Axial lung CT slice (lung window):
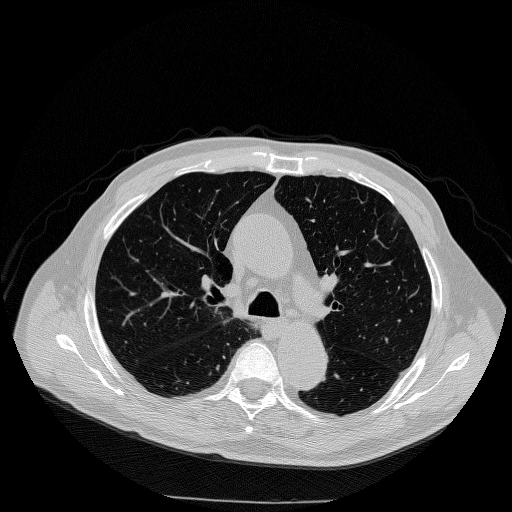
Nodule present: no